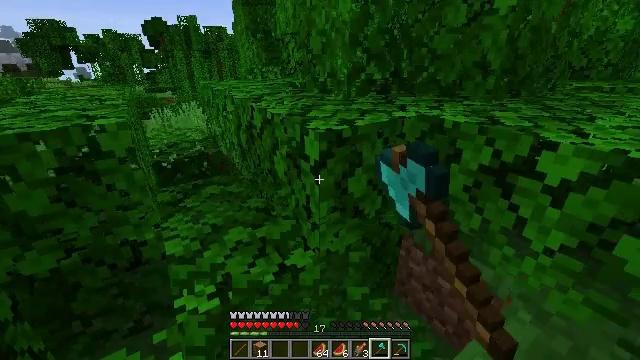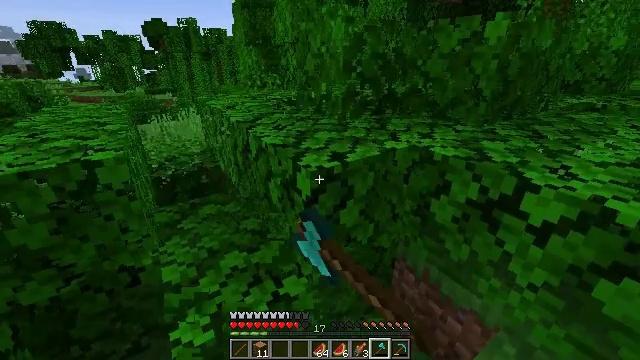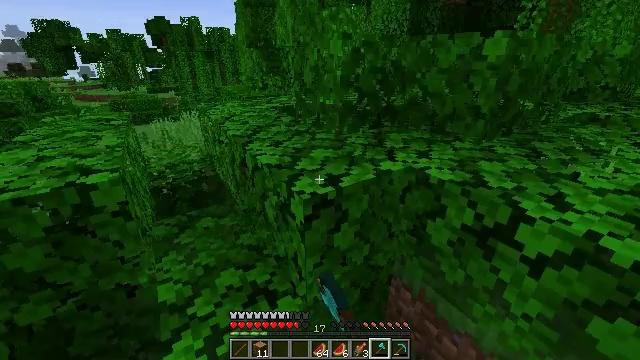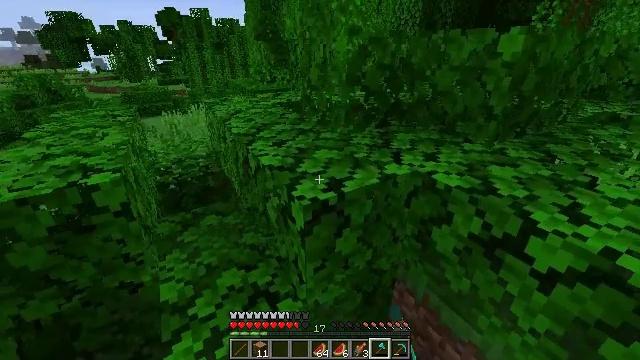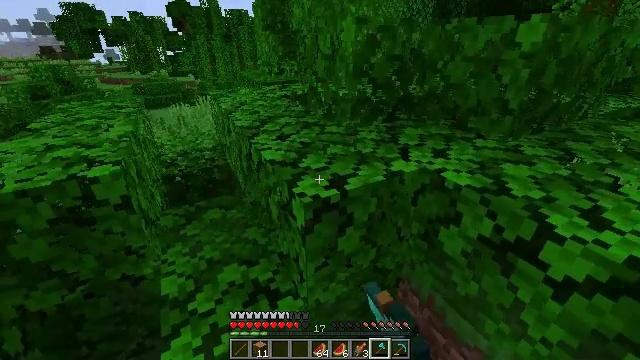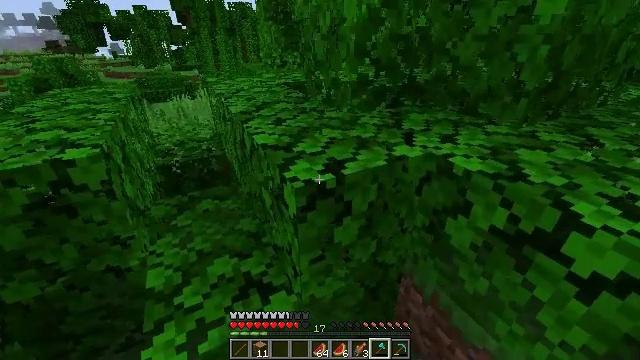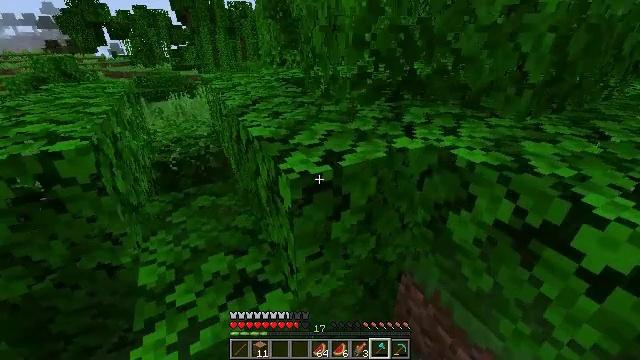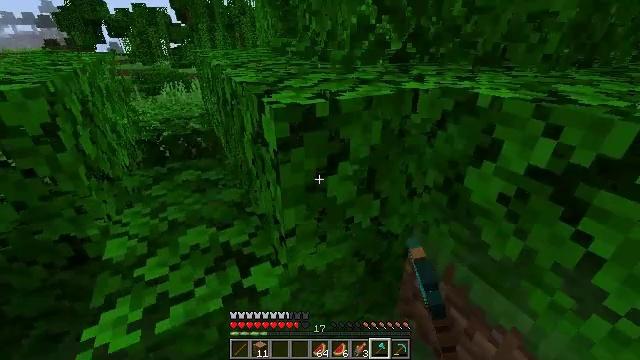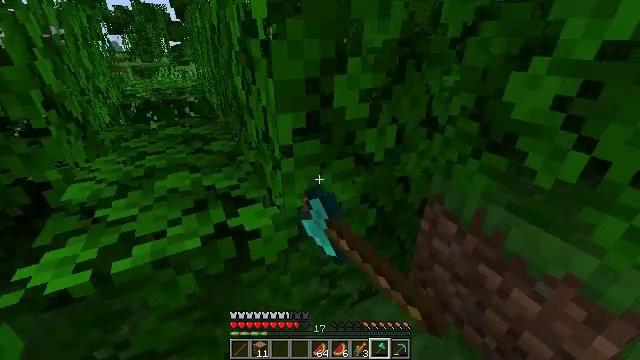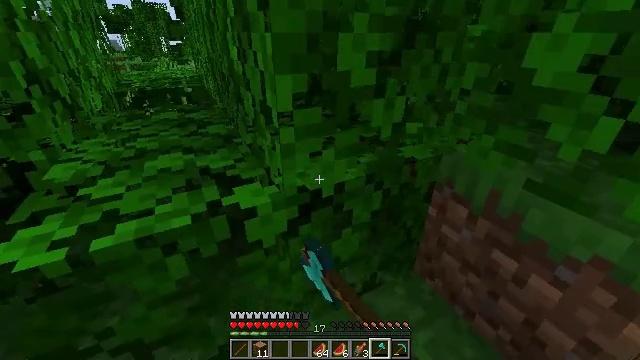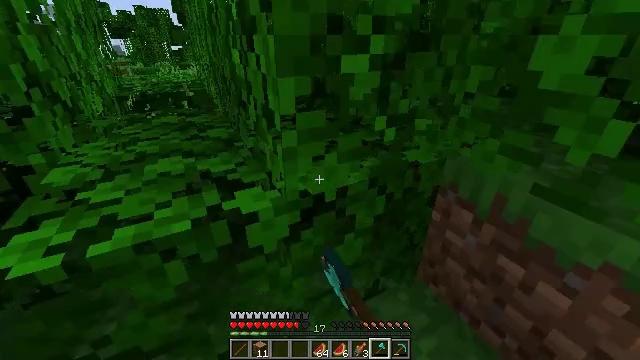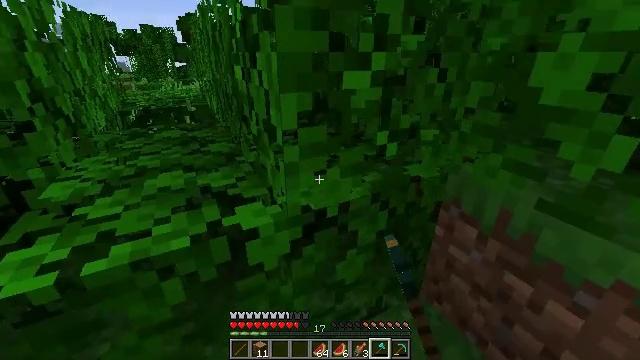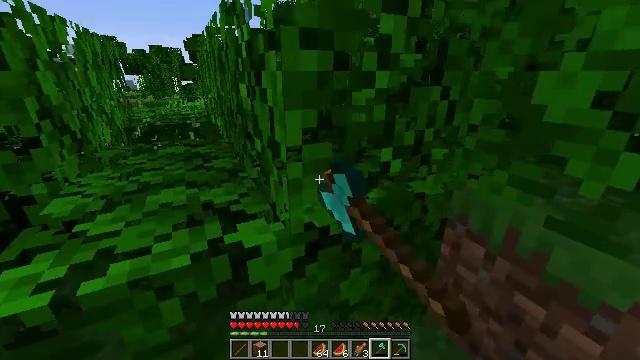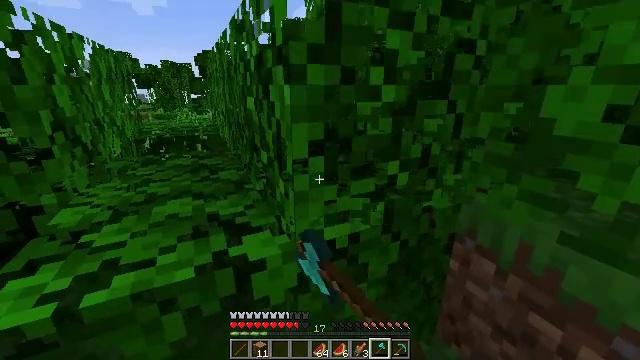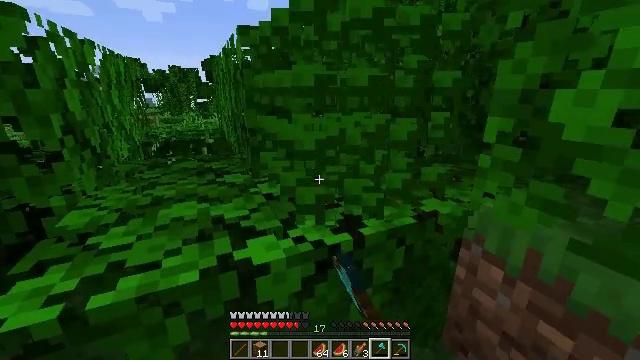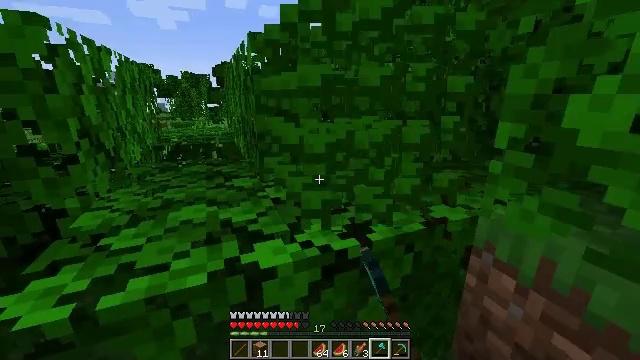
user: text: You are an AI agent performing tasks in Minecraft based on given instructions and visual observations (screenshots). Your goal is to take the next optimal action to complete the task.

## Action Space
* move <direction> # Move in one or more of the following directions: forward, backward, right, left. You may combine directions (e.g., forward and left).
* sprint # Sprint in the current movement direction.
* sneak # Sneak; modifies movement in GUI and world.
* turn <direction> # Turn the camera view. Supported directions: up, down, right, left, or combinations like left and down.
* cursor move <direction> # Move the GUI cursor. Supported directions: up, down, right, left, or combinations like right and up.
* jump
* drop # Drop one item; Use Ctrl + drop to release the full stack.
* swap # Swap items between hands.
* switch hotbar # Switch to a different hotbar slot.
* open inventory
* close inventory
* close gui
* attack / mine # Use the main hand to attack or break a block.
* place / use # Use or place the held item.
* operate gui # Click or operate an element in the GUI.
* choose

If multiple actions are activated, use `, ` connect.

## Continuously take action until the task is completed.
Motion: motion action
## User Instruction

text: Collect some oak leaves.
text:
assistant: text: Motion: move forward, attack / mine, jump
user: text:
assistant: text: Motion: move forward, attack / mine
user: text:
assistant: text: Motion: move forward, turn left and down, attack / mine
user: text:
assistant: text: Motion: turn left and down, attack / mine
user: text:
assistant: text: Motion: attack / mine
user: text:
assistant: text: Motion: attack / mine
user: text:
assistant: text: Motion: attack / mine
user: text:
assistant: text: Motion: attack / mine
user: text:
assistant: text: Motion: attack / mine
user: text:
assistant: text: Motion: attack / mine
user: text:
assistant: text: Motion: turn up, attack / mine
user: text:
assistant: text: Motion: turn up, attack / mine
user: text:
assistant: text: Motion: turn left and up, attack / mine
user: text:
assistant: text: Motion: turn left, attack / mine
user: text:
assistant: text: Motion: turn left and up, attack / mine
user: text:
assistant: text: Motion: turn left and up, attack / mine
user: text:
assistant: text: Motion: turn left and up, attack / mine
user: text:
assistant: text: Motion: attack / mine
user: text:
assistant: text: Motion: attack / mine
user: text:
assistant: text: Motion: move forward, attack / mine
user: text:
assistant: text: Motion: move forward, attack / mine
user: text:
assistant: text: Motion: move forward, attack / mine
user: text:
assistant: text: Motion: move forward, attack / mine, jump
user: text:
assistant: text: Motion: move forward, turn left and down, attack / mine, jump
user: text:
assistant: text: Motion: move forward, attack / mine, jump
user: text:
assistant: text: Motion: move forward, attack / mine, jump
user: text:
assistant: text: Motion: move forward, turn down, attack / mine, jump
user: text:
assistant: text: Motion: move forward, turn down, attack / mine
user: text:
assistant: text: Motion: move forward, turn down, attack / mine
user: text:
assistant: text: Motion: turn down, attack / mine